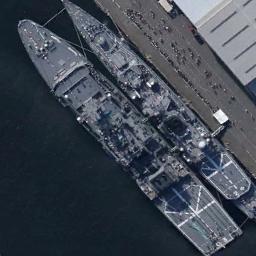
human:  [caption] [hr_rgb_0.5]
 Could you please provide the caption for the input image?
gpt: There are two ships in the blue water on the shore .

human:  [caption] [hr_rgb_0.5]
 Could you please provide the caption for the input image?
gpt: The two cargo ships are docked at the dock and a white building is on the bank .

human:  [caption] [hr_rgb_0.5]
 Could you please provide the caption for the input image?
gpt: Two iron cyan ships docked at the dock .

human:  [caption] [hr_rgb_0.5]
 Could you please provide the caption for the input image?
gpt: There are two ships beside the dock .

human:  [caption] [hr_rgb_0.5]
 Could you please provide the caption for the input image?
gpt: There are two ships at the harbor .